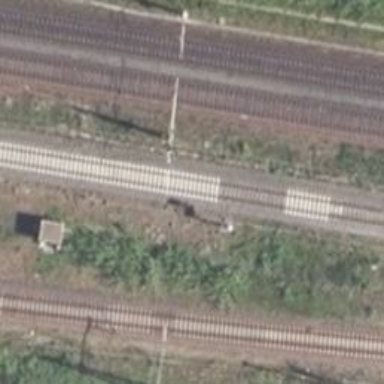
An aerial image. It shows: Railway with electrified contact lines.